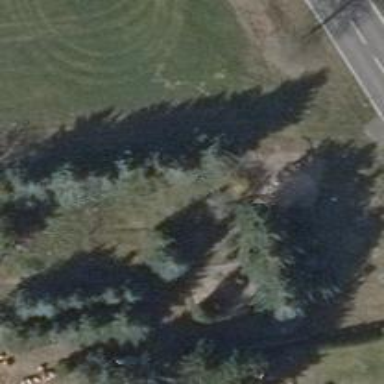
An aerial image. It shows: Row of evergreen trees with needle-leaved foliage.